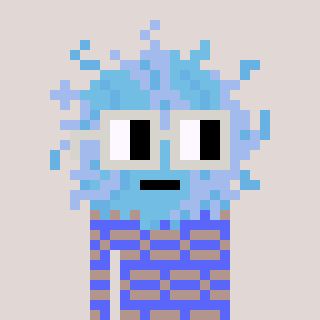
a pixel art character with square light gray glasses, a lint-shaped head and a purple-colored body on a warm background